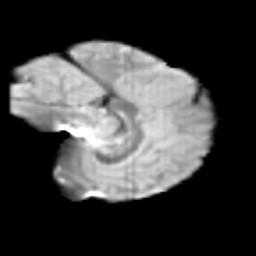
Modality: T2w
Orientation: sagittal
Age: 11
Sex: female
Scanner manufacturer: siemens
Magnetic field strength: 3 T
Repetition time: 3.8 s
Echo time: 0.07 s